Question: I have a Tab bar controller with 2 items. The first item is a VC which contains a table view. Clicking on a cell, performs a segue to some other view controller (not an item on the tab bar controller).
The problem is that it removes the tab bar when segue completes.
How can I just replace the item 1 with other VC and still keep the tab bar in the bottom?

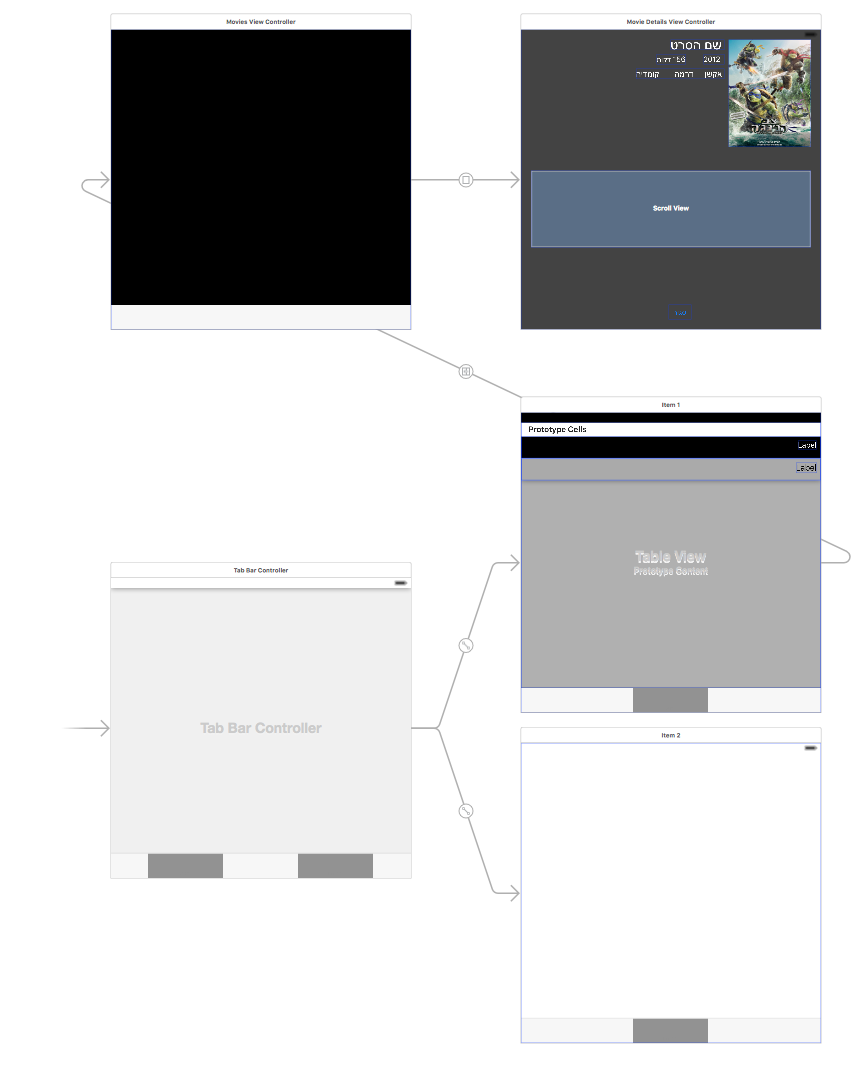
Answer: You need to embed your 'Item1VC' to 'NavigationController' so that when you push from 'ItemVC'to 'MoviesViewController' it will not remove the tabbar, if you doesn't embed the 'NavigationController' then it will push from the main 'ViewController'in your case it is 'TabbarController' so that you are not able to see the tabbar.